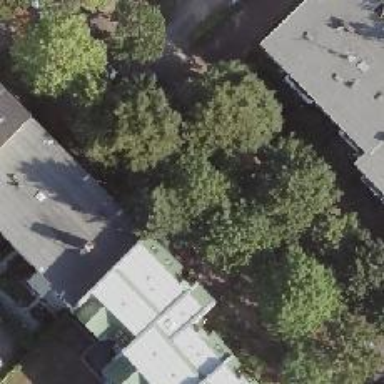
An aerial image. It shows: Beautiful avenue lined with deciduous broadleaved trees.